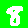
Digit: 8